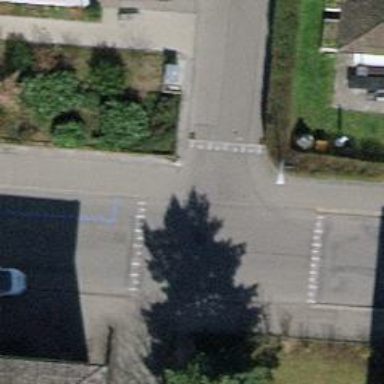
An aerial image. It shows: Unmarked road crossing.